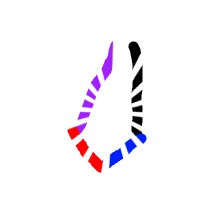
Shape: kite